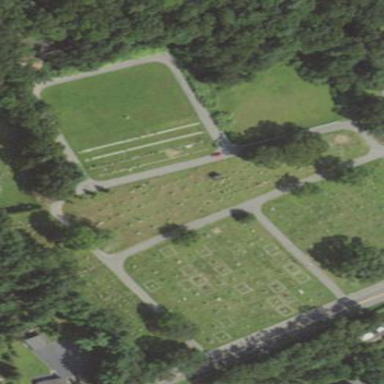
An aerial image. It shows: Cemetery.